五年级 · 度量几何学
答案:一个直角梯形的上底、下底和高分别是 12 分米、 15 分米和 10 分米, 它的面积是(分米; 在这个梯形内画一个最大的正方形, 正方形的面积是 ( )平方分米。
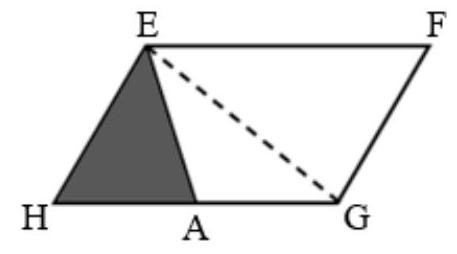
答案: 

【分析】根据梯形面积 $=($ 上底 + 下底 $) \times$ 高 $\div 2$, 求出面积; 在这个梯形内画最大的正方形, 正方形的边长是 10 厘米, 根据正方形面积 $=$ 边长 $\times$ 边长, 进行计算。

【详解】 $(12+15) \times 10 \div 2$

$=27 \times 10 \div 2$

$=270 \div 2$

$=135($ 平方分米 $)$

它的面积是 135 平方分米;

$10 \times 10=100$ (平方分米)

正方形的面积是 100 平方分米。

【点睛】 在一个图形中画最大的另一种图形, 一般按记小不记大的原则。14. 答案:12 平方厘米 $/ 12 \mathrm{~cm}^{2}$

【分析】

连接 $\mathrm{EG}$, 三角形 $\mathrm{EGH}$ 和平行四边形 $\mathrm{EFGH}$ 等底等高, 则三

角形 $\mathrm{EGH}$ 是平行四边形面积的一半, 因为点 $\mathrm{A}$ 是 $\mathrm{GH}$ 的中点, 所以阴影部分的面积是三角形 $\mathrm{EGH}$面积的一半, 根据平行四边形的面积求出阴影部分的面积, 据此解答。

【详解】 $48 \div 2 \div 2$

$=24 \div 2$

$=12$ (平方厘米)

所以，阴影部分三角形的面积是 12 平方厘米。

【点睛】掌握等底等高的三角形和平行四边形的面积关系是解答题目的关键。